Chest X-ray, PA view. Patient: 63 years old, sex F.
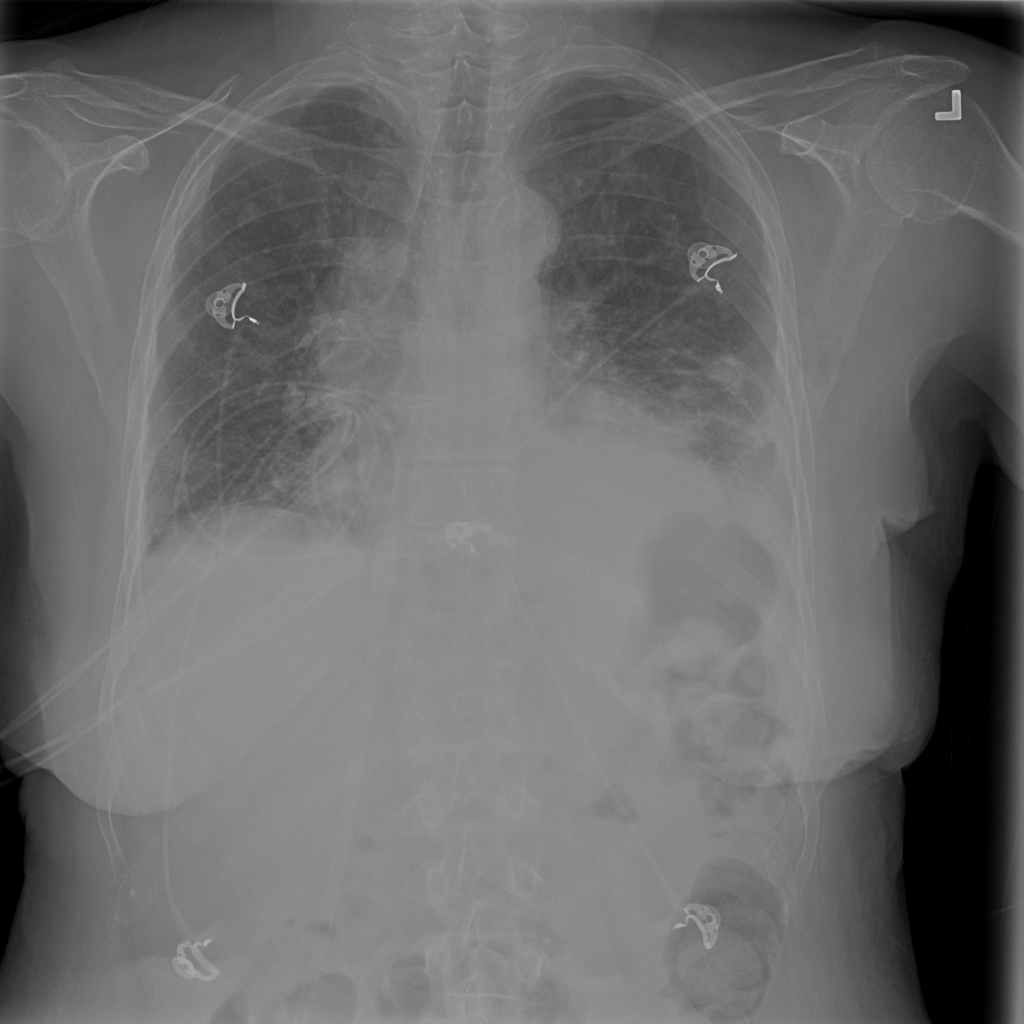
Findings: No Finding